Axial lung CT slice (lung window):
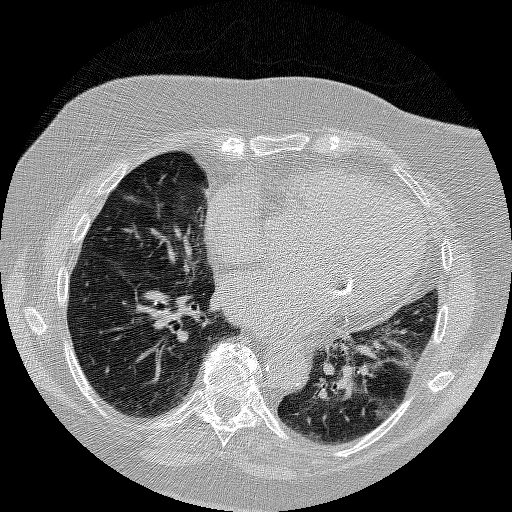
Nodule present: no